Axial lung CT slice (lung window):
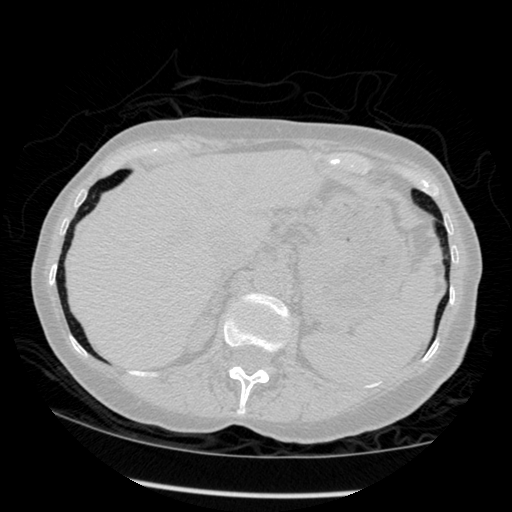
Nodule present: no